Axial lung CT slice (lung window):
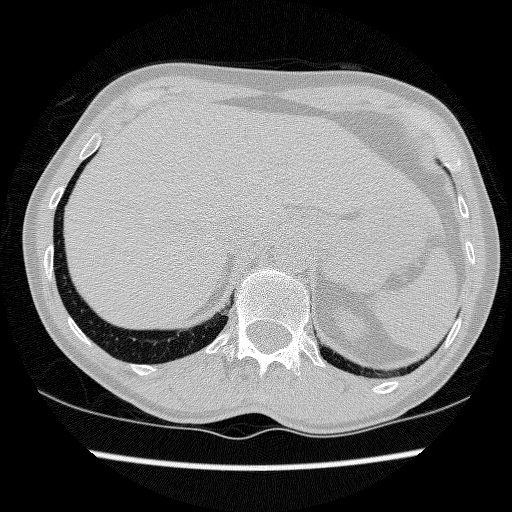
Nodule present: no